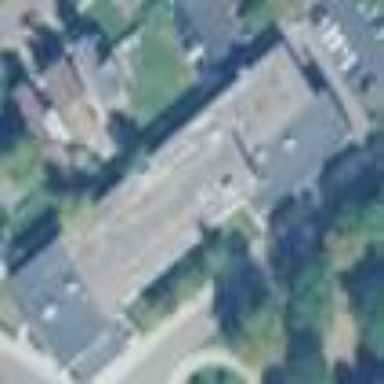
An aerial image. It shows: School building.